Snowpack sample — Buffalo Mountain, Silverthorne, Colorado, USA (1/25/25, 10:11 AM MST)
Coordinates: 39.6222, -106.1139
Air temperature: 22 °F
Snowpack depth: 110 cm
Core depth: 20 cm
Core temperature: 48.2 °F
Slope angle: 12°, slope face: 102°
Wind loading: high
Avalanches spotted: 0
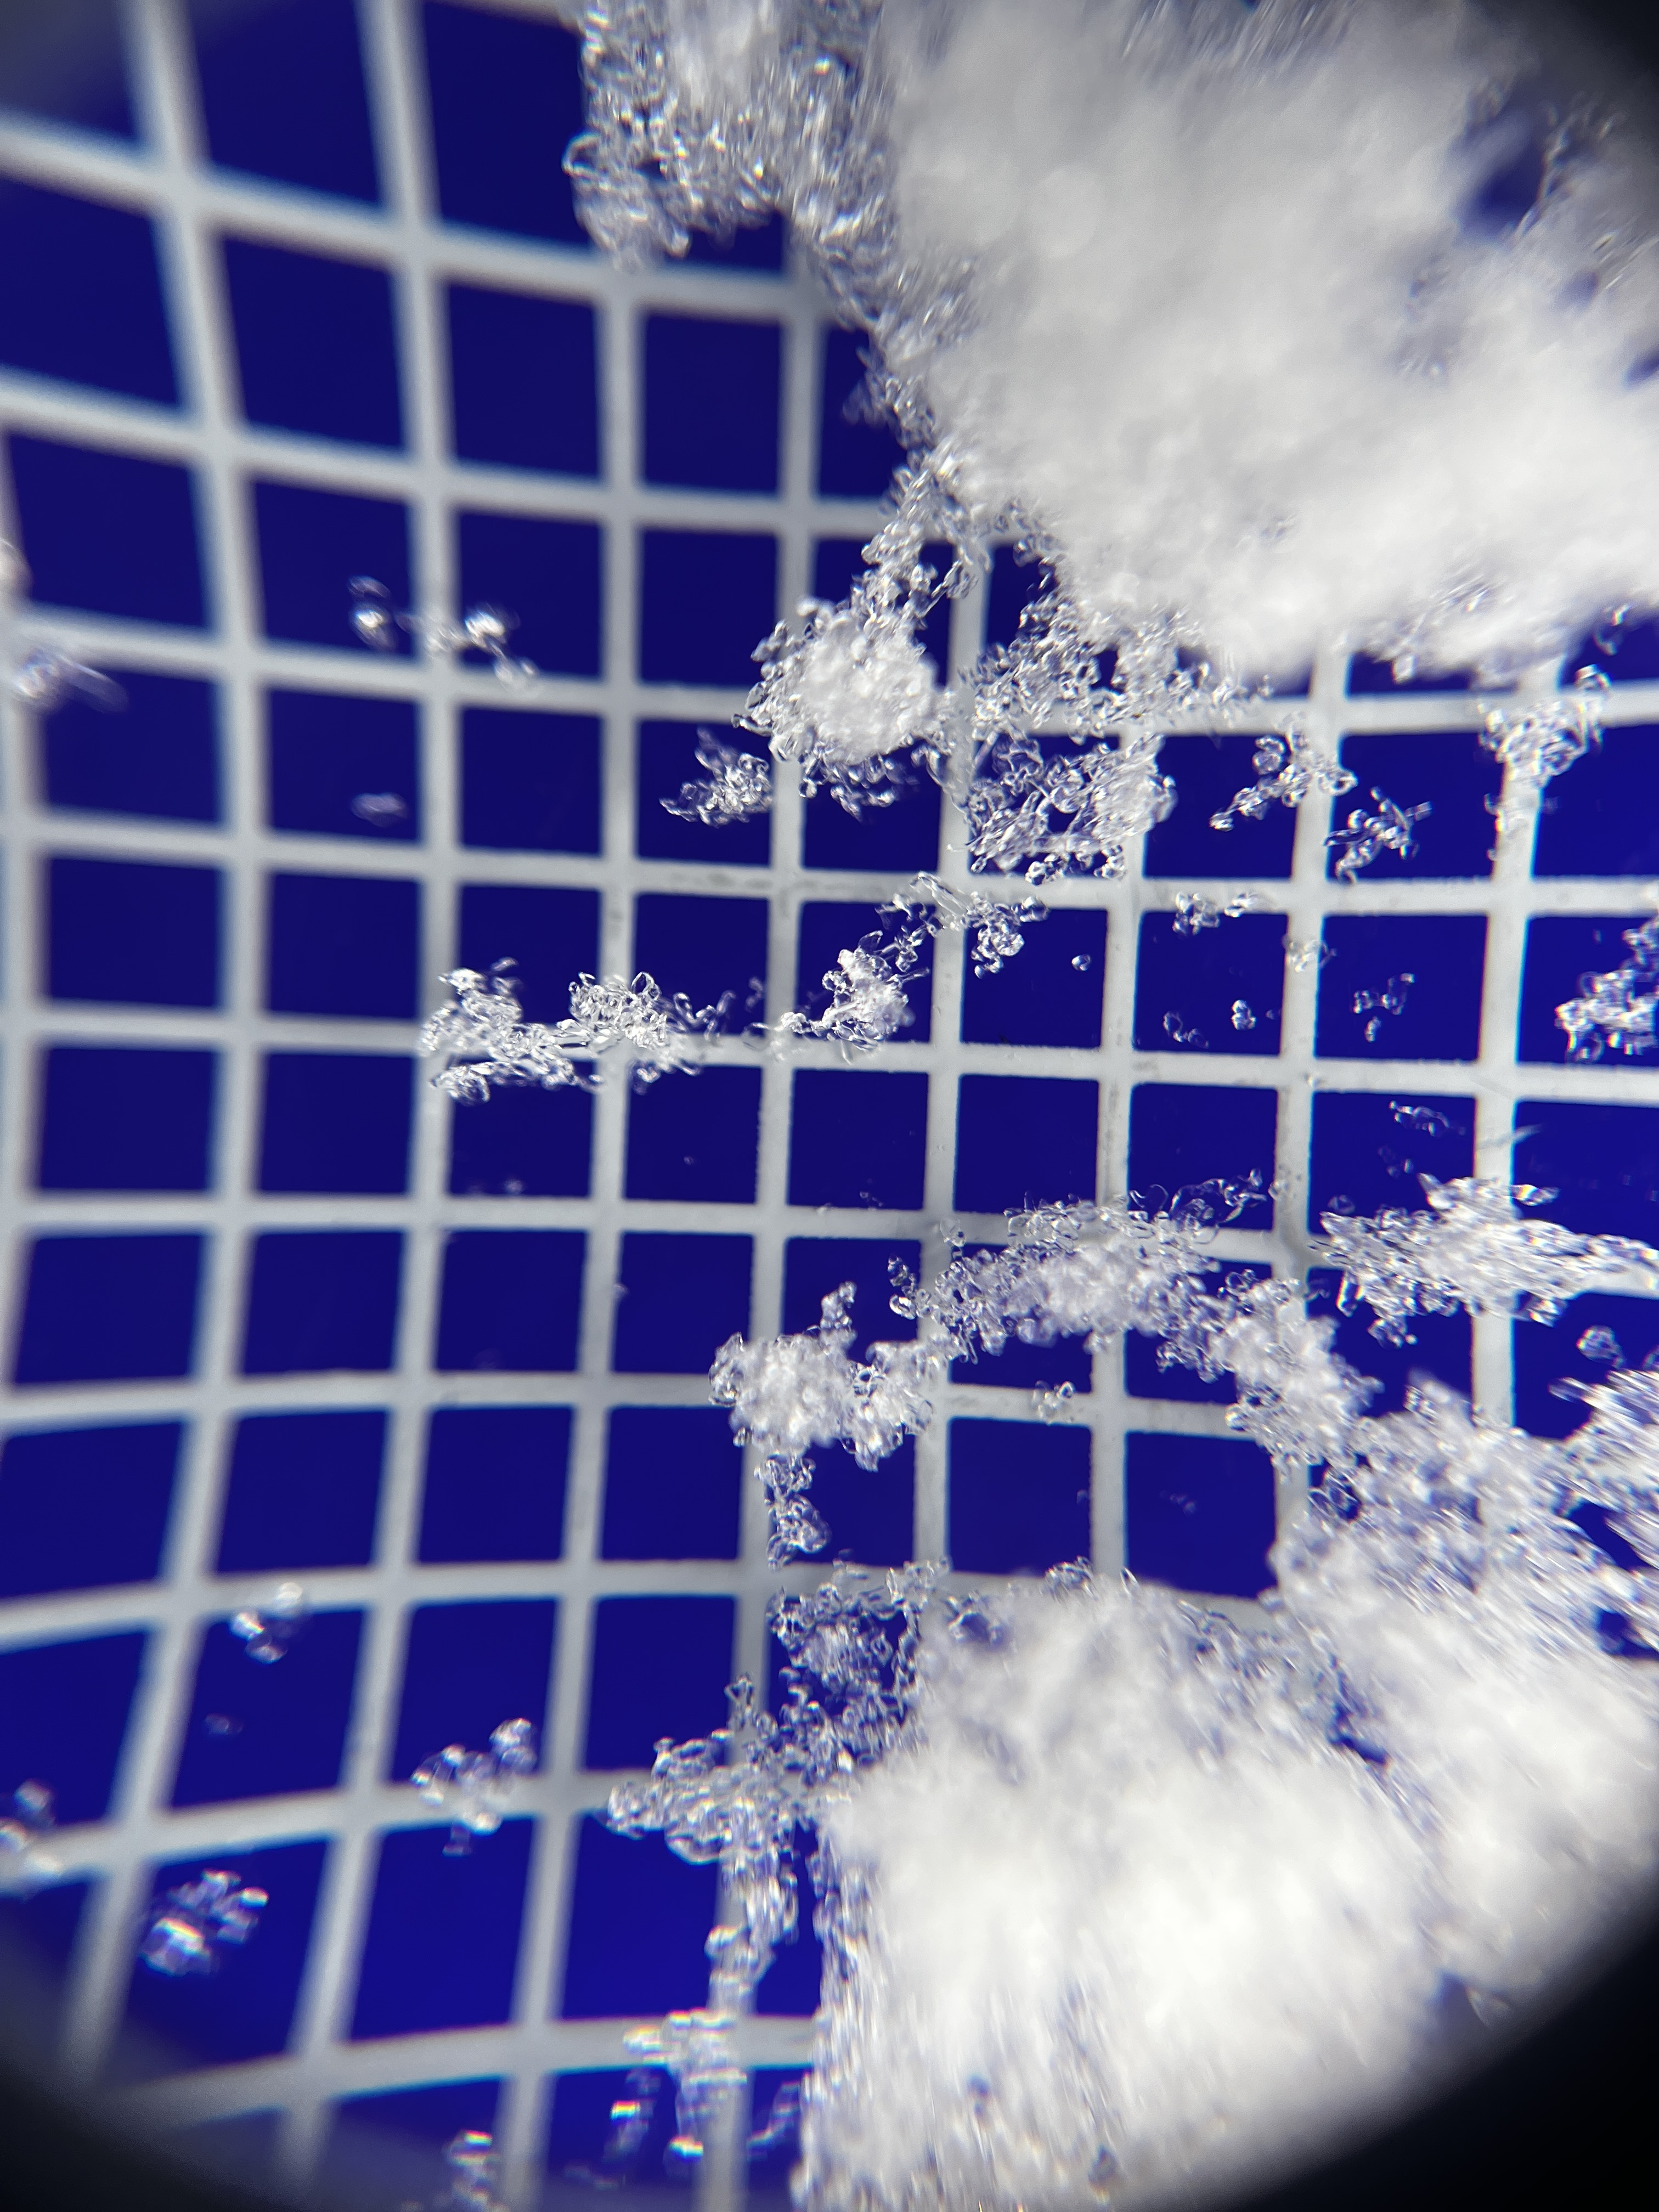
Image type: magnified_profile
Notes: No avalanches nearby, collected on the outskirts of a fire break 15 meters from the treeline, on way to Buffalo and Red Mountain